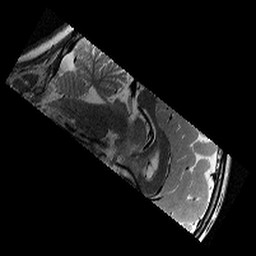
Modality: T2w
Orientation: sagittal
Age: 11
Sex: female
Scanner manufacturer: siemens
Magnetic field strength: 3 T
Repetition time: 9.23 s
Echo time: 0.067 s